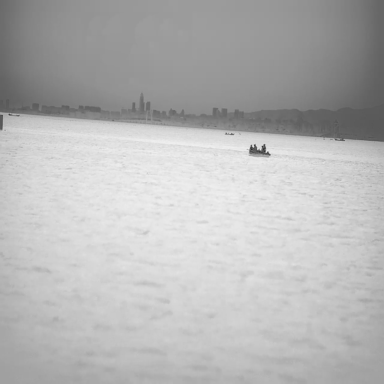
There are four bulk_carriers in the infrared image.